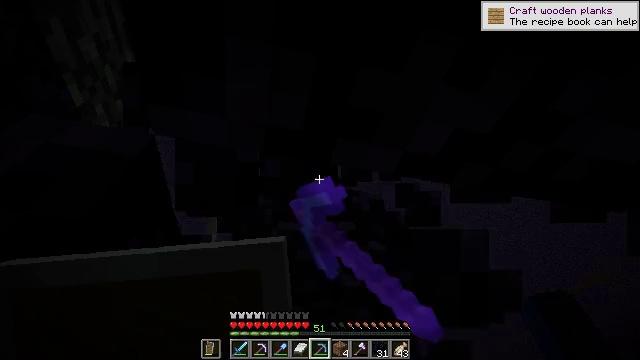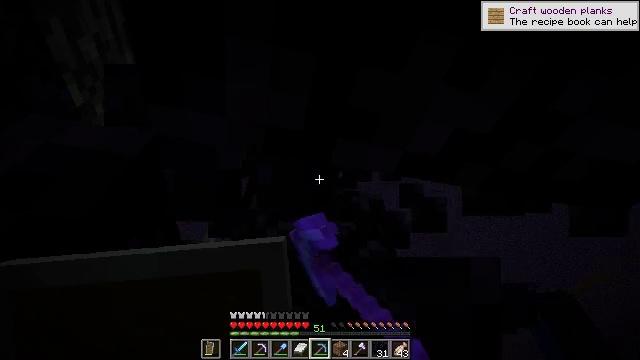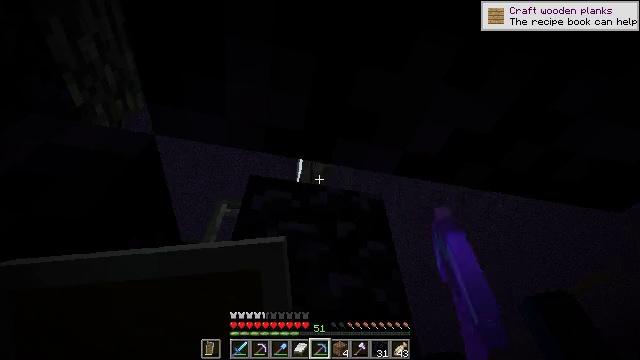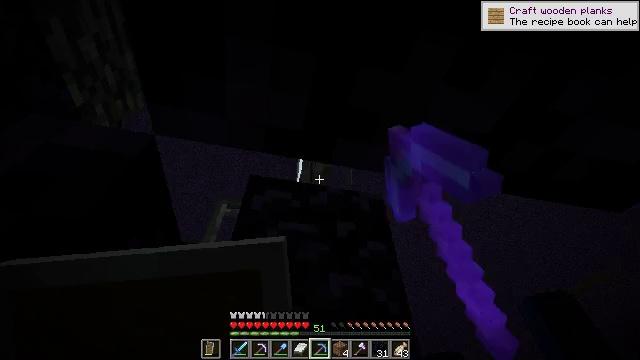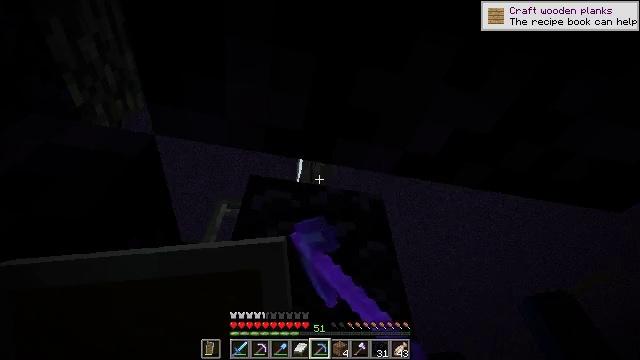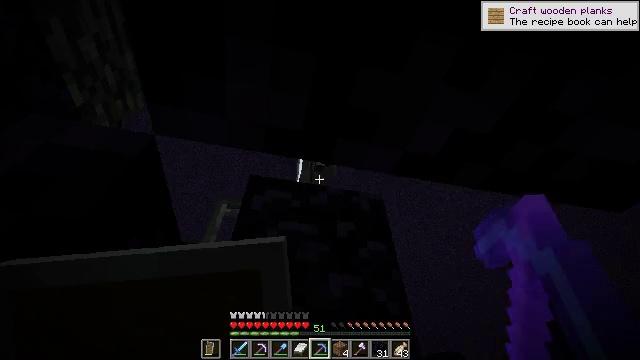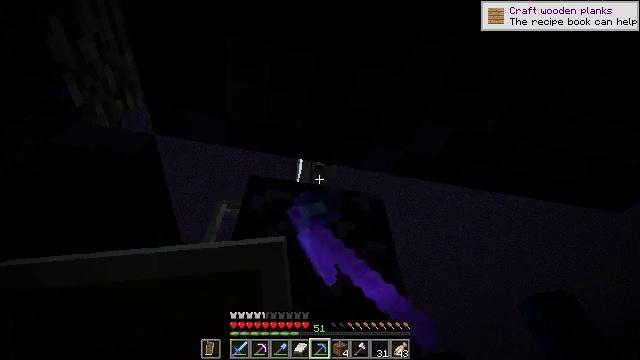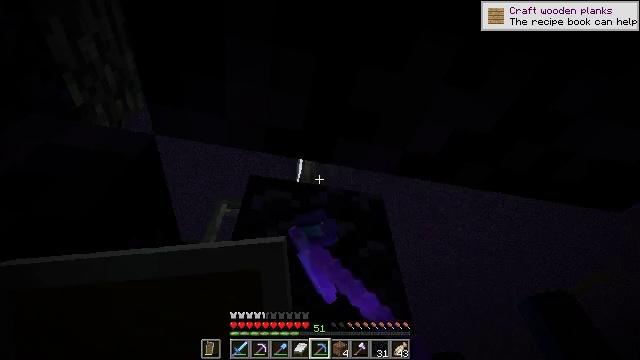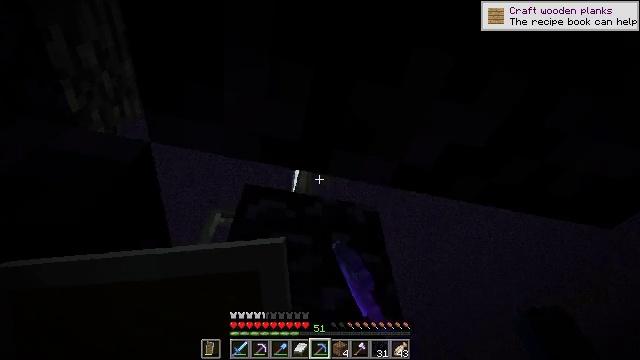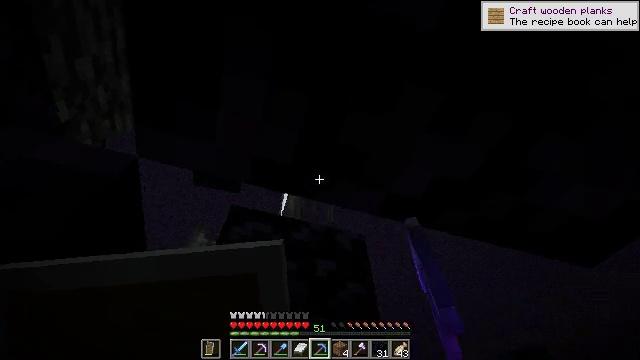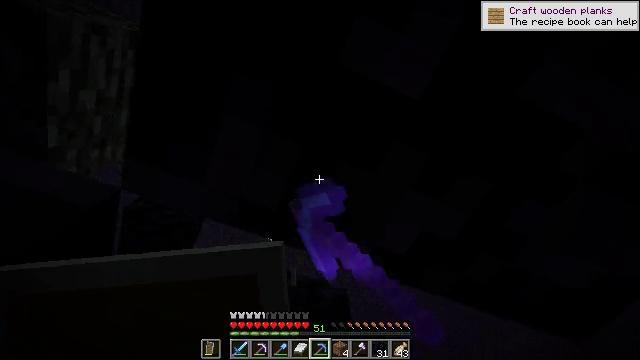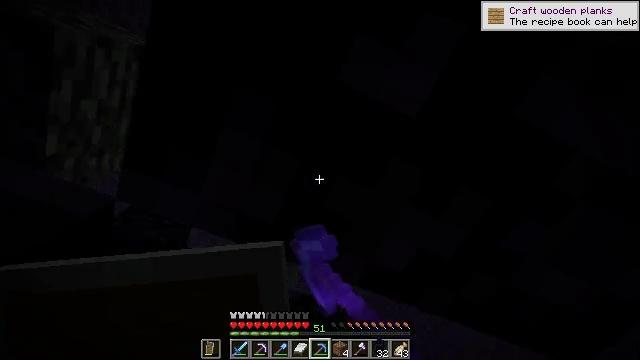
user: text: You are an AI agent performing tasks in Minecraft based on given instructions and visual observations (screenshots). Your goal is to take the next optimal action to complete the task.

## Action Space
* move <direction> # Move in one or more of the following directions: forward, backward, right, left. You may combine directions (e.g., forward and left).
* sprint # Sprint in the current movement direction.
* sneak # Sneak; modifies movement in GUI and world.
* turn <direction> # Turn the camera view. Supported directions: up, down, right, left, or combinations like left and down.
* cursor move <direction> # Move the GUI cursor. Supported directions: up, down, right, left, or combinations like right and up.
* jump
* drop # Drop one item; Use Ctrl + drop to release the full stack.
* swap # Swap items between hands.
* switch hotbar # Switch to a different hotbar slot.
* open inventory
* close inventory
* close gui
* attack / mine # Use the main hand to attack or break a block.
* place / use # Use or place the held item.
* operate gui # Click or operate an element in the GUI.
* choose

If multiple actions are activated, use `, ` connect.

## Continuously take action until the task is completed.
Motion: motion action
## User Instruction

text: Gather iron bars to use them later.
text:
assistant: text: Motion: attack / mine
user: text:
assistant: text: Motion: attack / mine
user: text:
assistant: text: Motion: attack / mine
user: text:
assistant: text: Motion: attack / mine
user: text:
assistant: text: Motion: attack / mine
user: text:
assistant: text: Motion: attack / mine
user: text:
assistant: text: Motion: attack / mine
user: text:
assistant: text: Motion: turn right and up, attack / mine
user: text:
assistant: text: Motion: turn right and up, attack / mine
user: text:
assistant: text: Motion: turn right and up, attack / mine
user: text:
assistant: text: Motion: turn right and up, attack / mine
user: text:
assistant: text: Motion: attack / mine